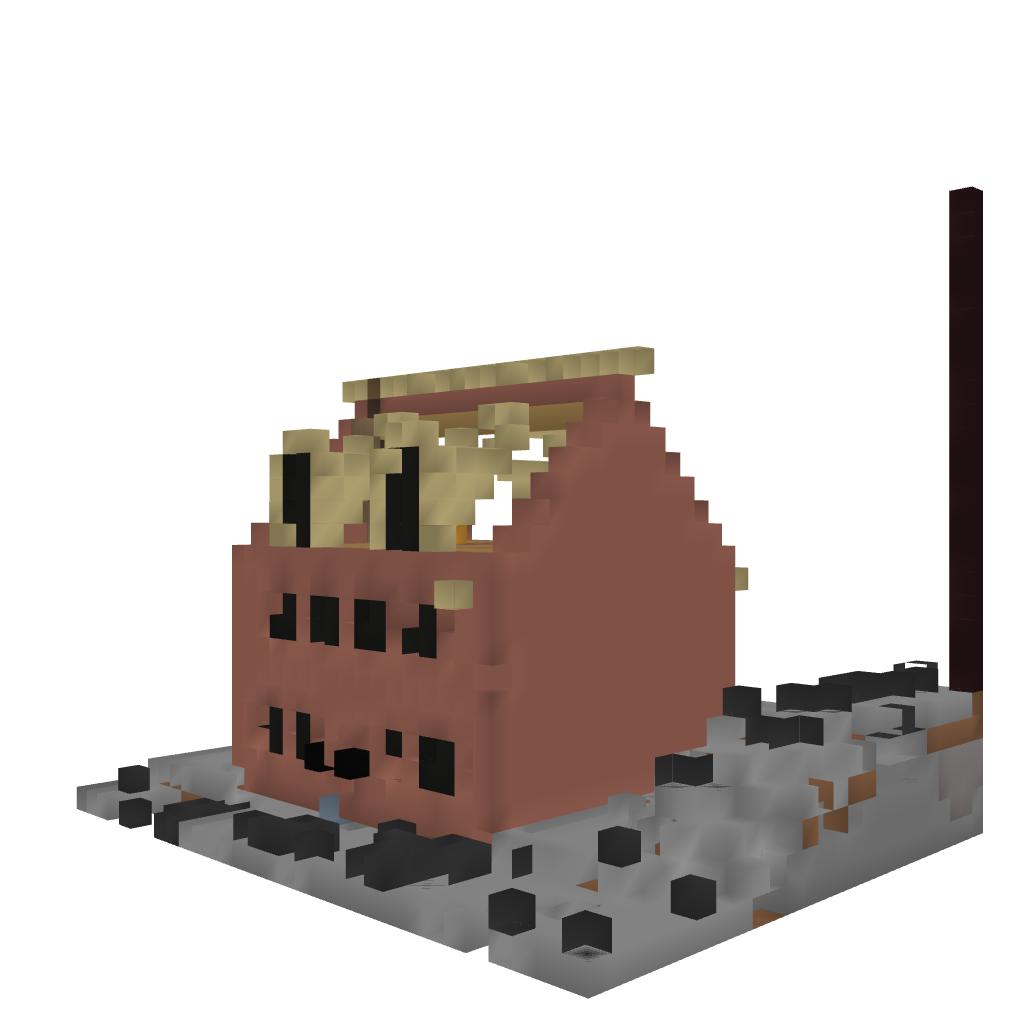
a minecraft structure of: Red Brick House